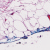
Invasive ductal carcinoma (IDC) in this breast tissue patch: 0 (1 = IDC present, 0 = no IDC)